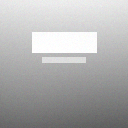
Screen state: on